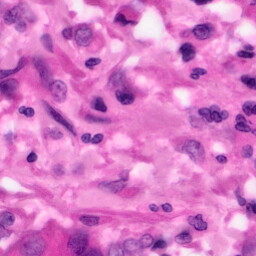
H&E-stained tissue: Pancreatic